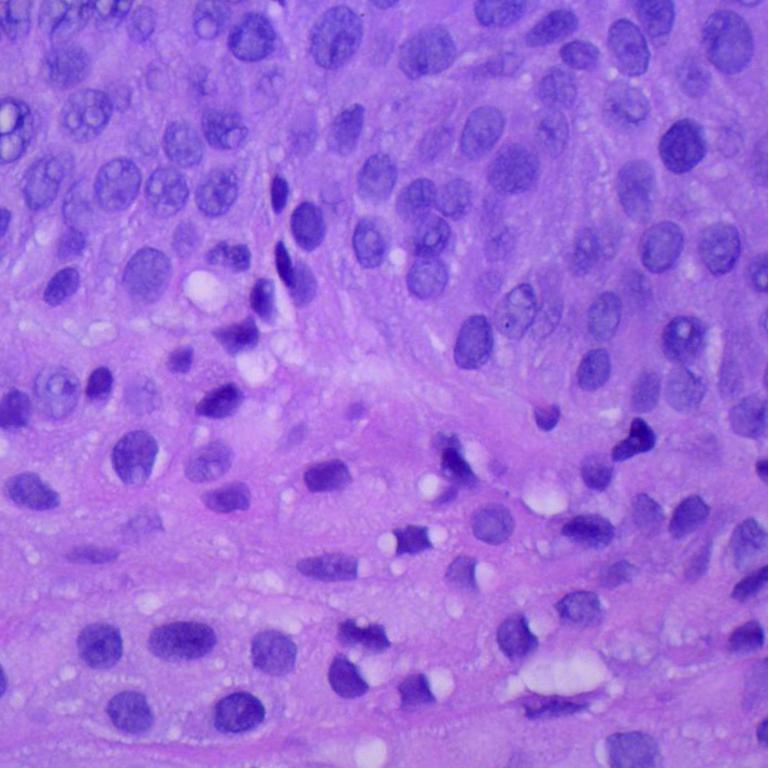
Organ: lung
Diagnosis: squamous carcinomas